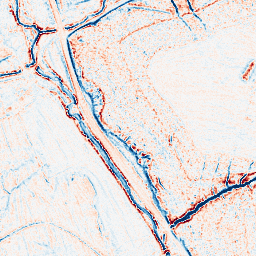
Category: edge_preserving
Decomposition family: anisotropic_diffusion
Decomposition parameters: iterations: 20
kappa: 100
gamma: 0.05
Upsampling method: cubic_mitchell
Upsampling parameters: scale: 8
Upsampling scale: 8